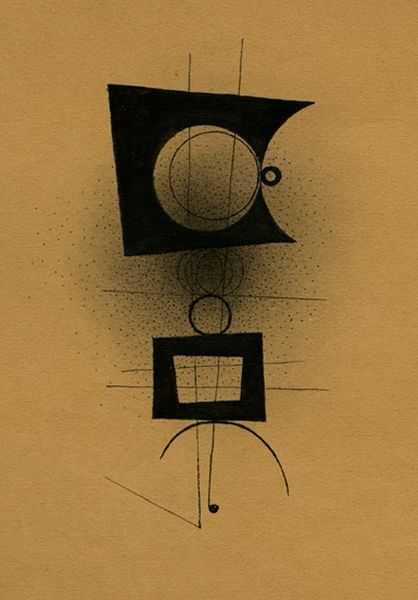
Titel: Abstract Design, Abstract Design
Künstler: Leon Tutundjian
Standort: Amherst (Massachusetts, USA)
Institution: Mead Art Museum, Amherst College
Schlagwörter: black, figures, yellow, dots, graphic, square, circle, lines, figure, miro, 1927, calder